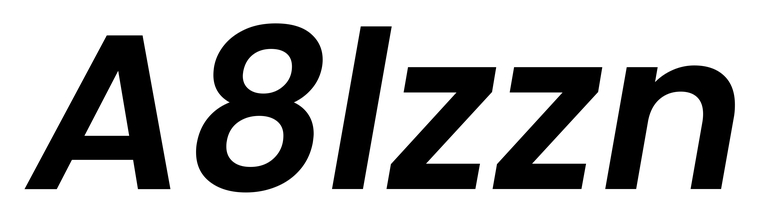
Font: Poppins-SemiBoldItalic